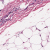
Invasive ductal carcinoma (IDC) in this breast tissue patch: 0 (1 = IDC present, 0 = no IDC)